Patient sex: F
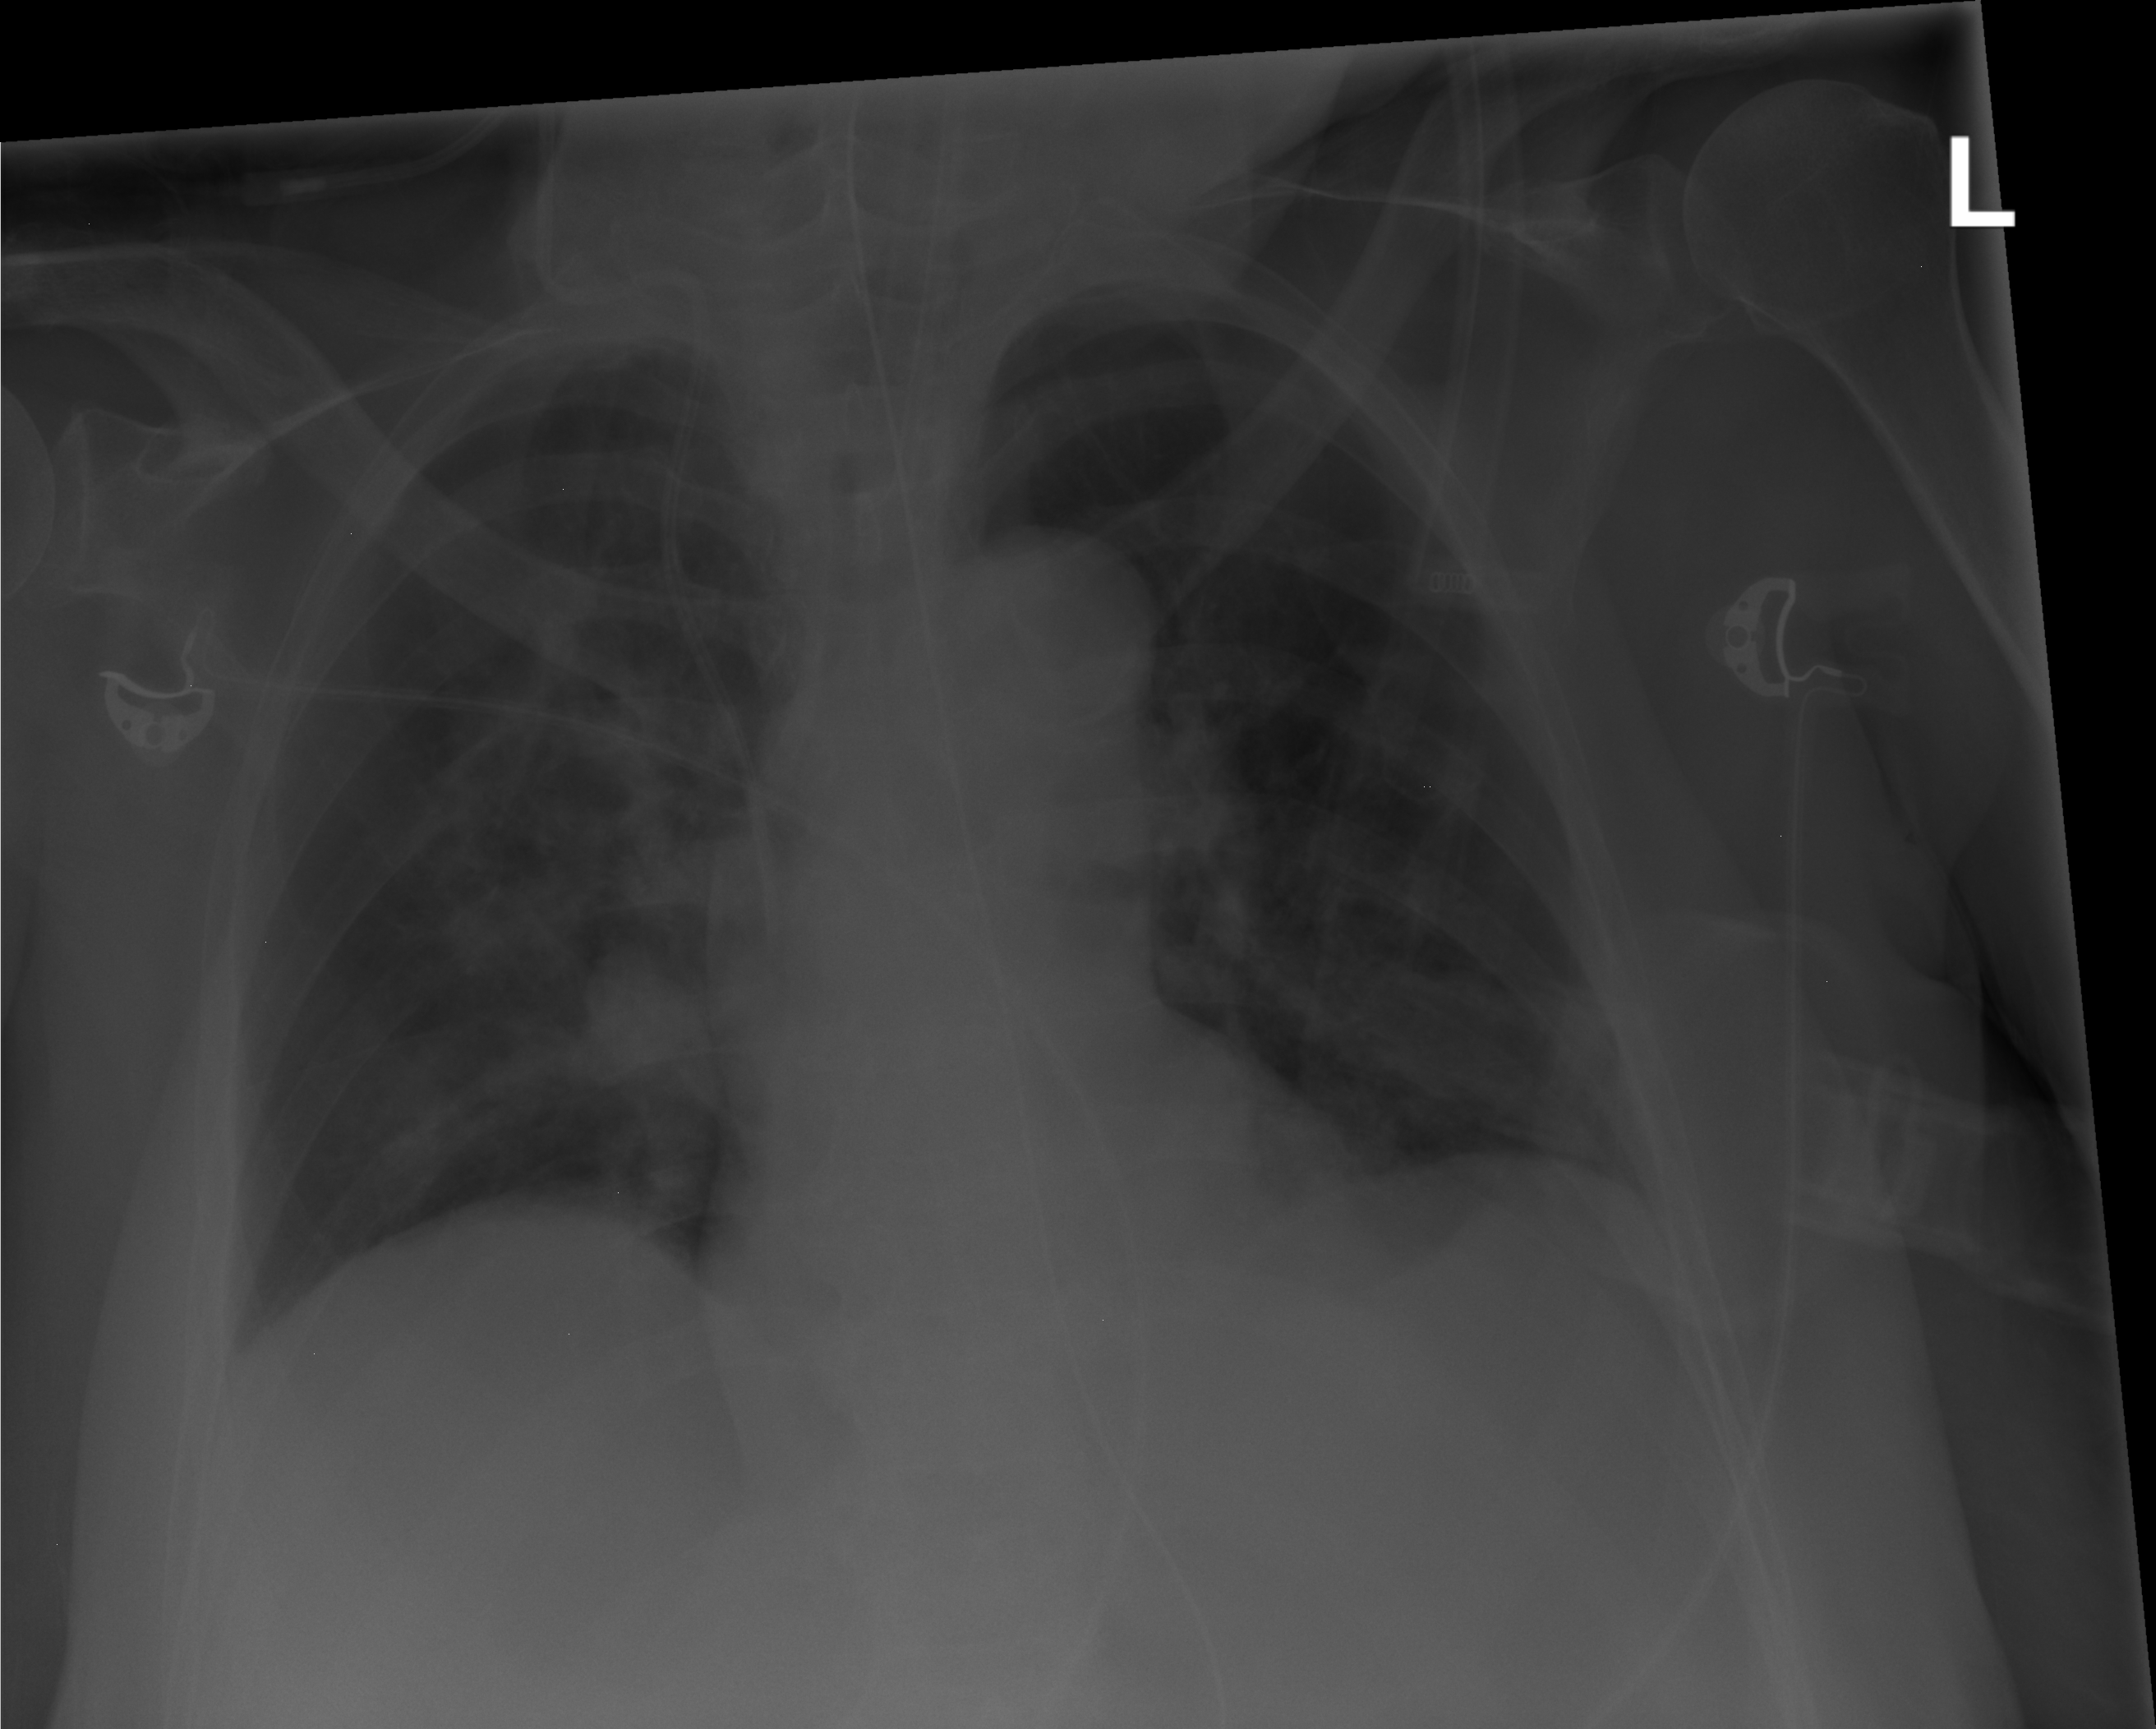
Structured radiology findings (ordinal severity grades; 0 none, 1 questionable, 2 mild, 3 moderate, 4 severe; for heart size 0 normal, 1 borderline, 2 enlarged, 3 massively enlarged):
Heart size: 0
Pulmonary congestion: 0
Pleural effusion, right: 0
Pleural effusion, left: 0
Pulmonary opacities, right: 0
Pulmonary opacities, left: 0
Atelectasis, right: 2
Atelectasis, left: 0